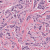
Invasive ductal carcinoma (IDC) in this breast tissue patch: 1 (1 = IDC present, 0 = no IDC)